Interaction volume radius: 5 \u00c5
Interaction volume height: 10 \u00c5
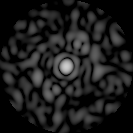
Disorder parameter: 0.8872